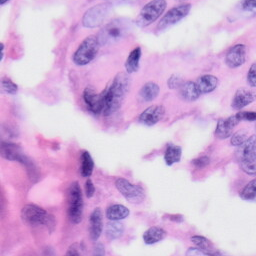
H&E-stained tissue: Skin